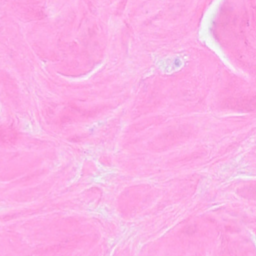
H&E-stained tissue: Breast